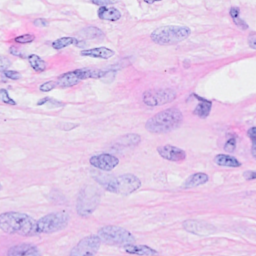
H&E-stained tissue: Breast